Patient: sex M, age 45
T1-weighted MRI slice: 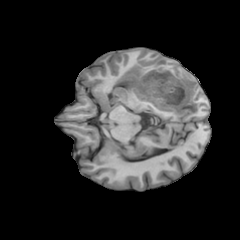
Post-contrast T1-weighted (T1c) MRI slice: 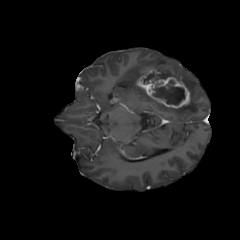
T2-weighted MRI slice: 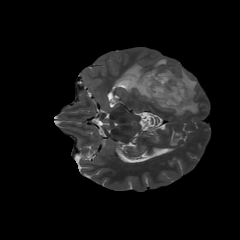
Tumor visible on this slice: yes
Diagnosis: Glioblastoma, IDH-wildtype
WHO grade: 4